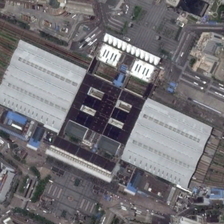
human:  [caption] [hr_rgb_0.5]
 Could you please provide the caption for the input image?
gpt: some buildings and green trees are in two sides of a railway station .

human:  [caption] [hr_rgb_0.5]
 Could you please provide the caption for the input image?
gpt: some buildings and green trees are in two sides of a railway station .

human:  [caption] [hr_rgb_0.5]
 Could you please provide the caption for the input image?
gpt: a road above the track surrounded by a dense residential area .

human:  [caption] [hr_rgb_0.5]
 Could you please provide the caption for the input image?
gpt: many trains are running on the red track beside the road .

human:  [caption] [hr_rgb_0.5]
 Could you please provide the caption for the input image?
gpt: many trains are running on the red track beside the road .